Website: ulta-beauty
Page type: customer-info-address
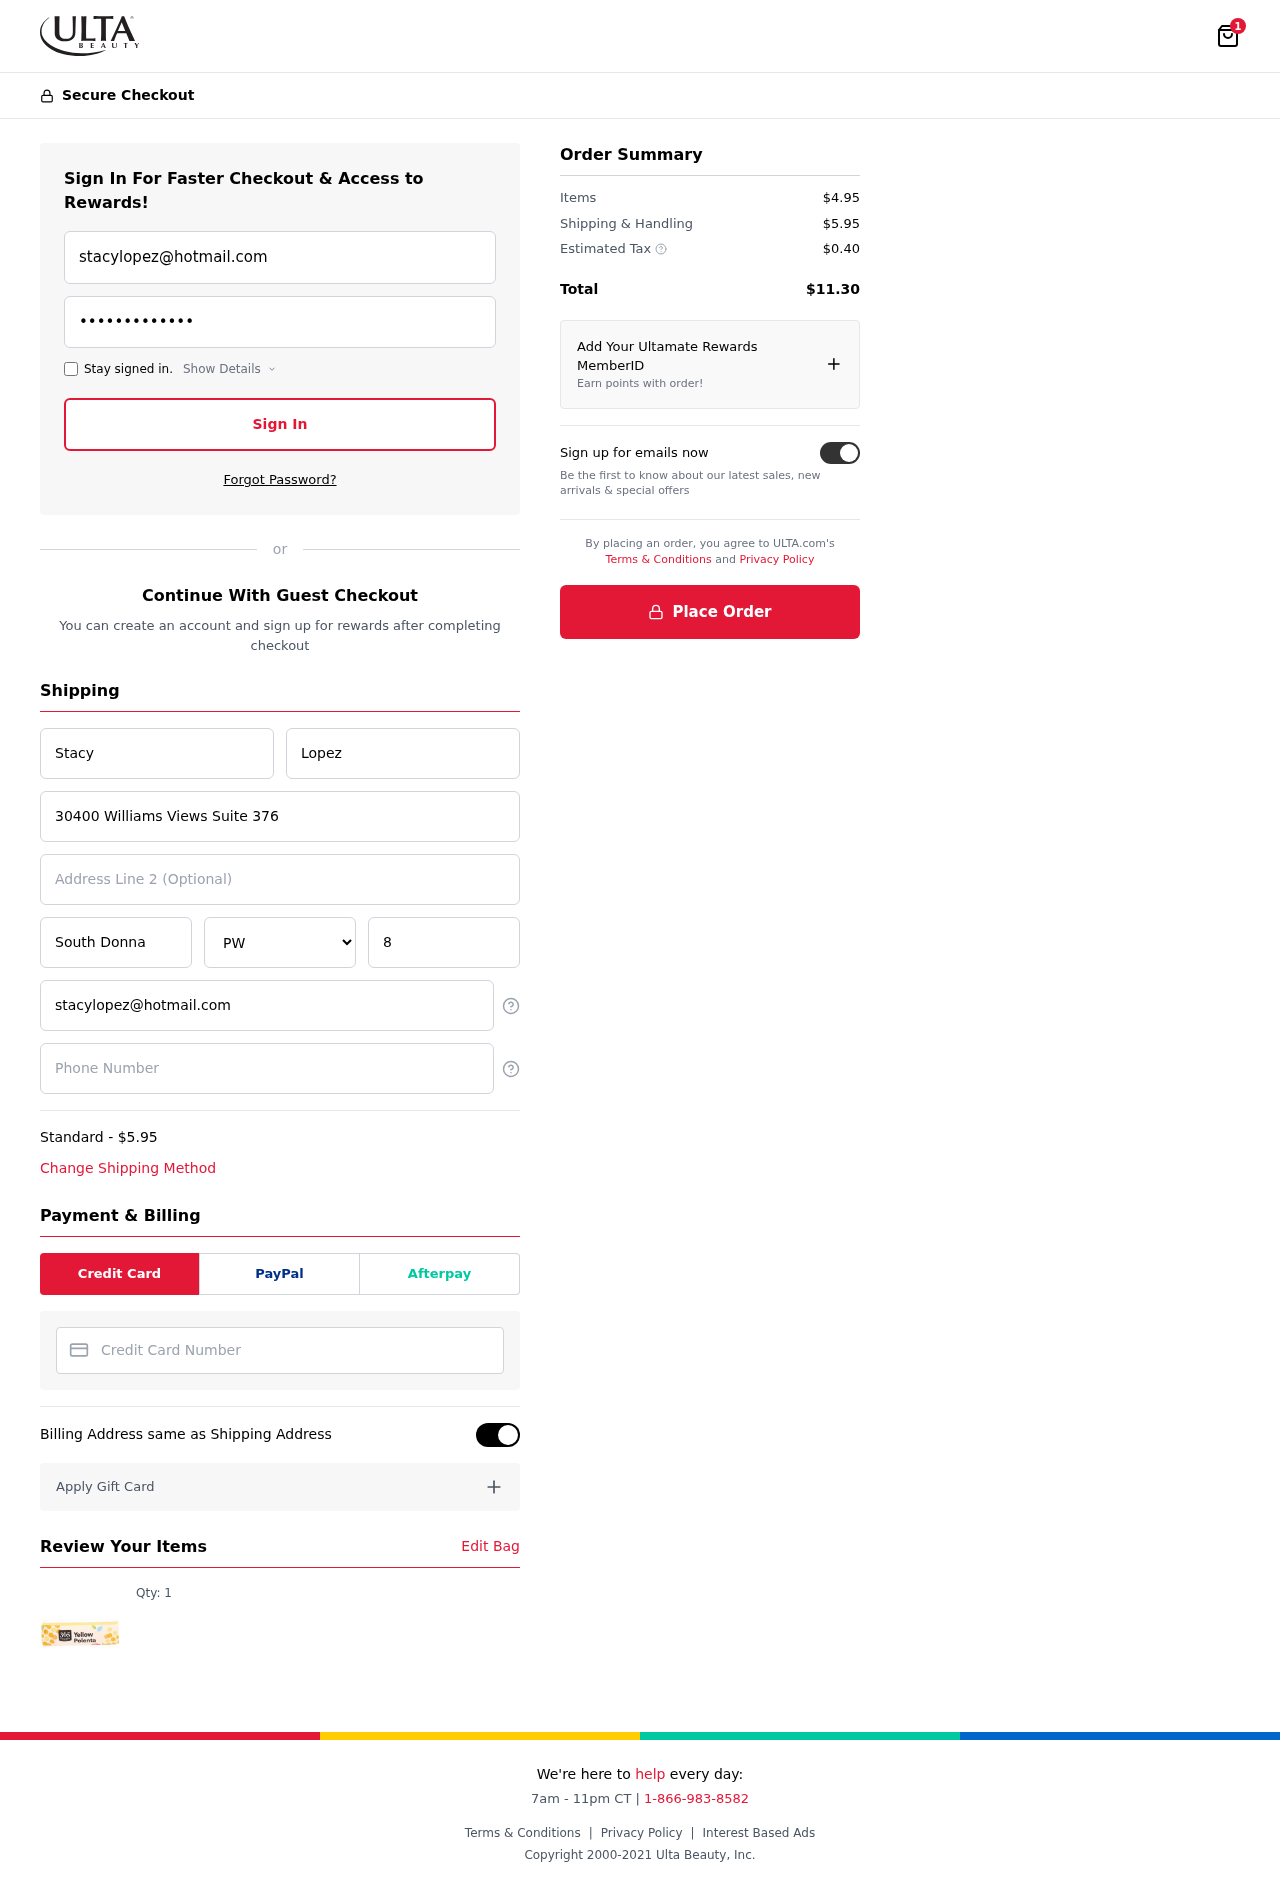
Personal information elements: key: PII_CARD_NUMBER
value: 4180 5021 6009 7688
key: PII_CITY
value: South Donna
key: PII_EMAIL
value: stacylopez@hotmail.com
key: PII_FIRSTNAME
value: Stacy
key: PII_LASTNAME
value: Lopez
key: PII_PHONE
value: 9776039831
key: PII_POSTCODE
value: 89164
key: PII_STATE
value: PW
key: PII_STREET
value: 30400 Williams Views Suite 376
Product elements: key: PRODUCT1_QUANTITY
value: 1
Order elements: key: ORDER_NUM_ITEMS
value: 1
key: ORDER_SHIPPING_COST
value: $5.95
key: ORDER_ITEMS_TOTAL
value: $4.95
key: ORDER_SHIPPING_COST2
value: $5.95
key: ORDER_TAX
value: $0.40
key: ORDER_TOTAL
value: $11.30